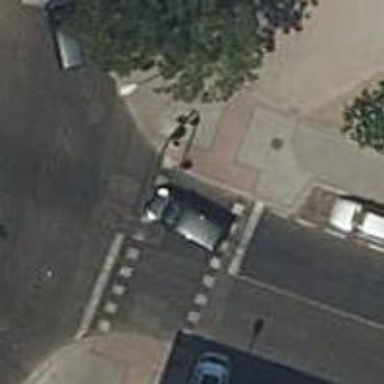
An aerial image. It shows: Road crossing with traffic signals.